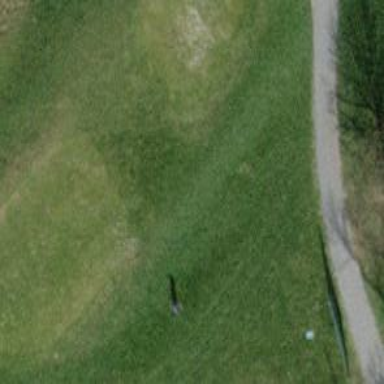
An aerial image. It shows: Grassy area designated as golf tee.